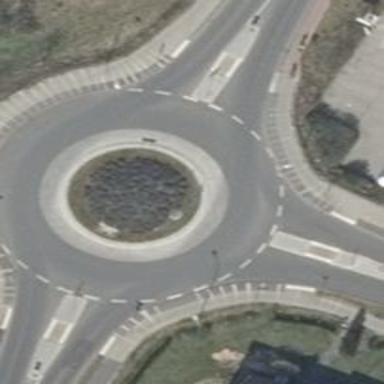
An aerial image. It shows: Asphalt road that is secondary route leading to roundabout.